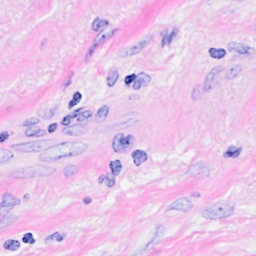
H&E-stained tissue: Breast